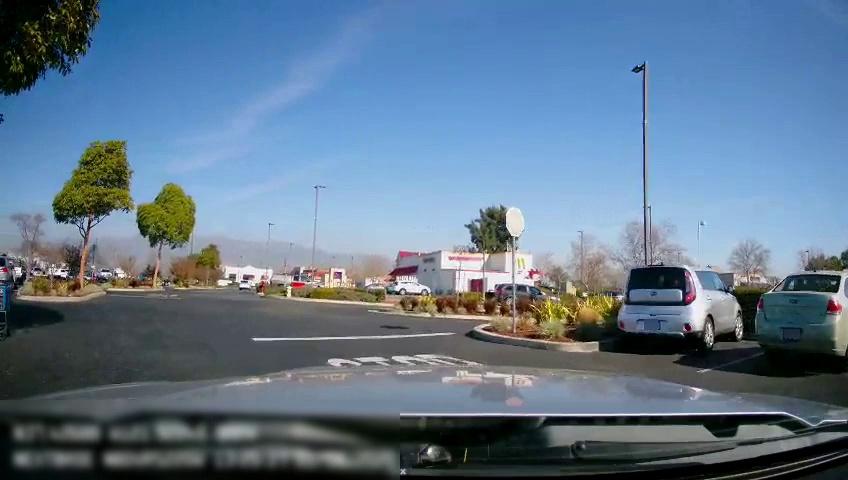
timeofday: Day
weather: Sunny
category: Drivable Space
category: Vehicles | Car
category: Vehicles | Car
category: Vehicles | SUV
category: Vehicles | Truck
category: Vehicles | SUV
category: Vehicles | Truck
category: Vehicles | Car
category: Vehicles | SUV
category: Vehicles | SUV